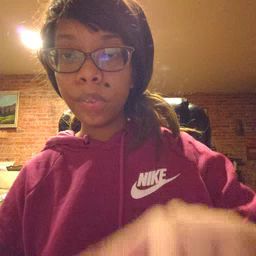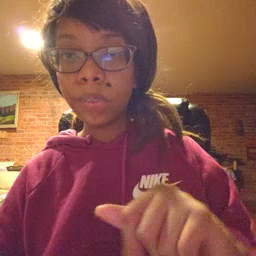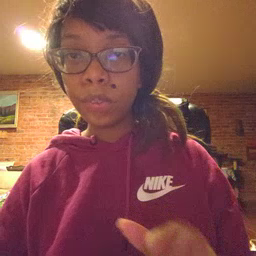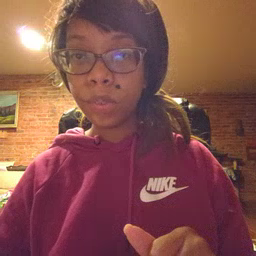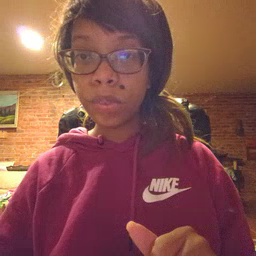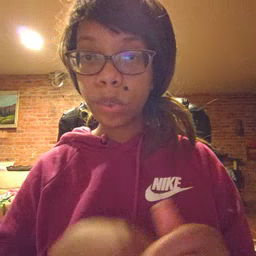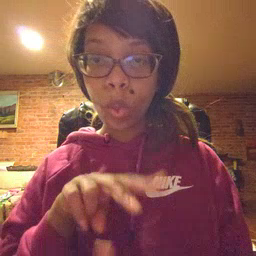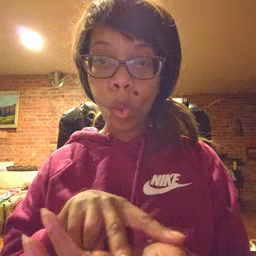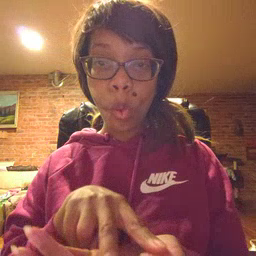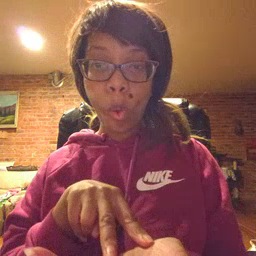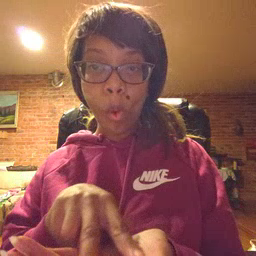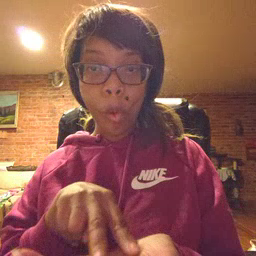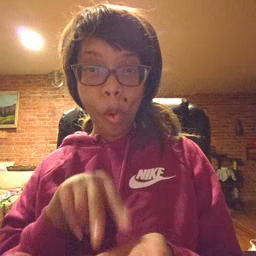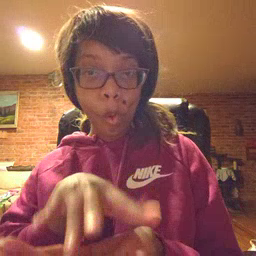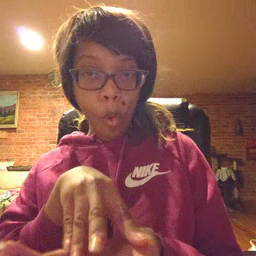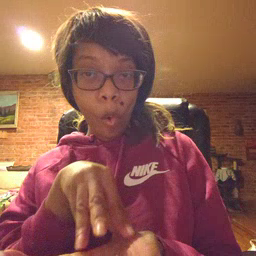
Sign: vacuum